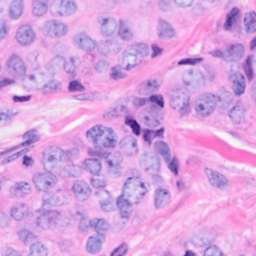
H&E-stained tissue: Breast